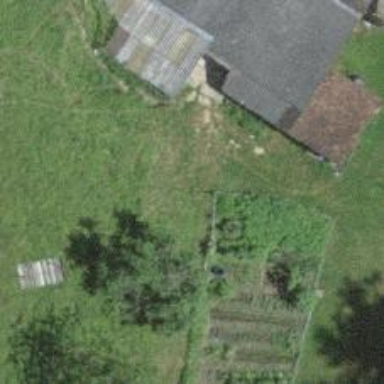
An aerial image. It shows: Farm.